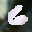
Label: 6